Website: bh-photo
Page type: gifting
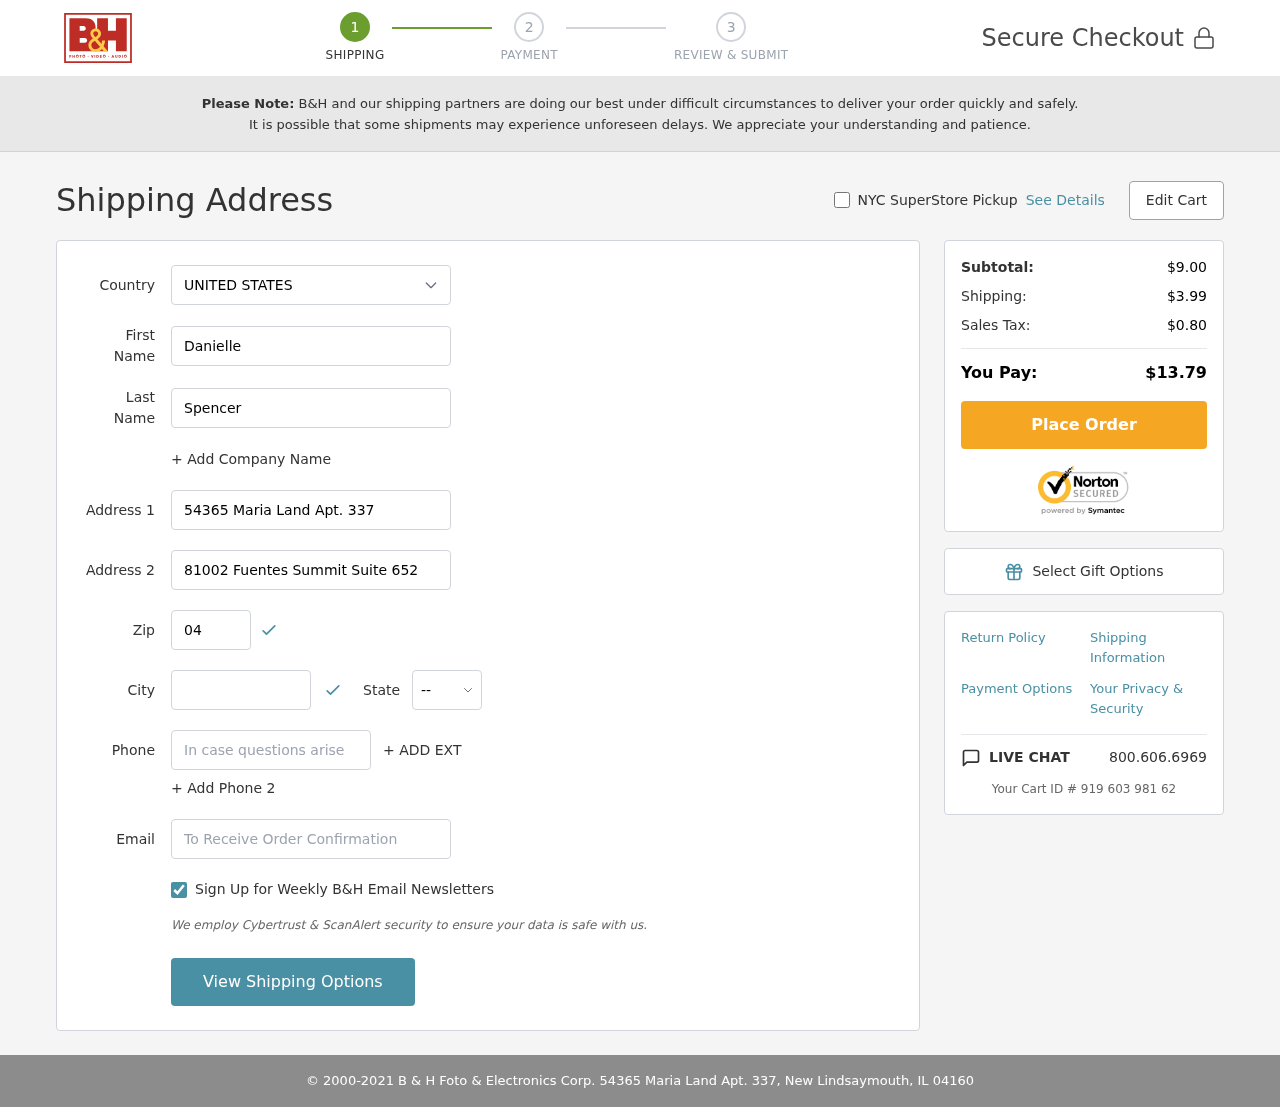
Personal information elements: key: PII_CITY
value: New Lindsaymouth
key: PII_COUNTRY
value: United States
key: PII_EMAIL
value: dspencer@yahoo.com
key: PII_FIRSTNAME
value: Danielle
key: PII_LASTNAME
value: Spencer
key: PII_PHONE
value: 9025529933
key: PII_POSTCODE
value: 04160
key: PII_STATE_ABBR
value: IL
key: PII_STREET
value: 54365 Maria Land Apt. 337
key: PII_STREET2
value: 81002 Fuentes Summit Suite 652
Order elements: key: ORDER_SUBTOTAL
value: $9.00
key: ORDER_SHIPPING_COST
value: $3.99
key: ORDER_TAX
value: $0.80
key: ORDER_TOTAL
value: $13.79
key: ORDER_ID
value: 919 603 981 62